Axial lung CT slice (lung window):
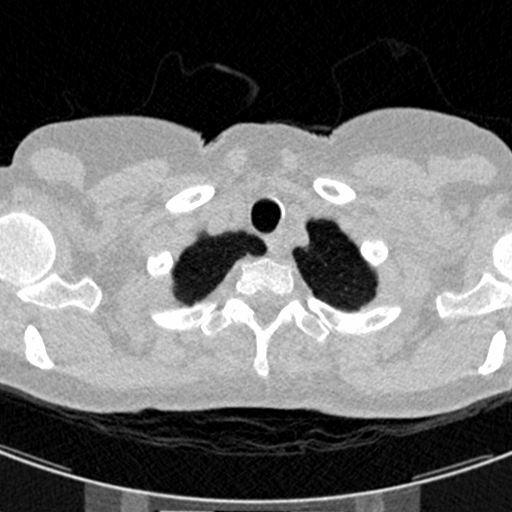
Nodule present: no